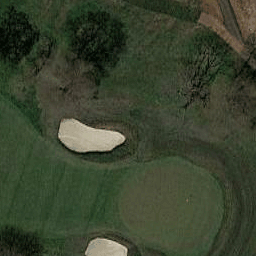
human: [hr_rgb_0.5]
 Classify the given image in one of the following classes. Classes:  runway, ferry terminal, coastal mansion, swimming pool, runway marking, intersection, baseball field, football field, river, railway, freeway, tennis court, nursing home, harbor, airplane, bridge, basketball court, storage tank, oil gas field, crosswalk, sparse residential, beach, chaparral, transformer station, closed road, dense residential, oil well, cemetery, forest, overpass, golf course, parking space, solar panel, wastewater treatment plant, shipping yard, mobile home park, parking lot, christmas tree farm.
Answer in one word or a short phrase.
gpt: golf course